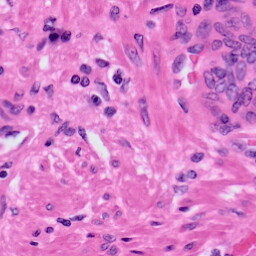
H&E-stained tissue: Prostate